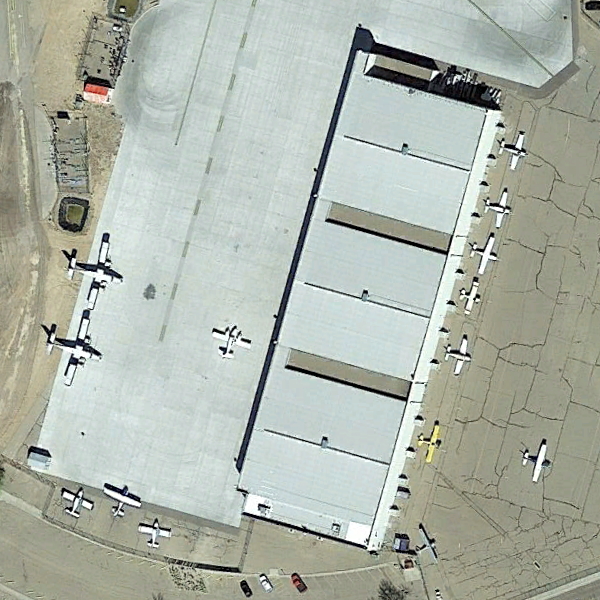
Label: Airport